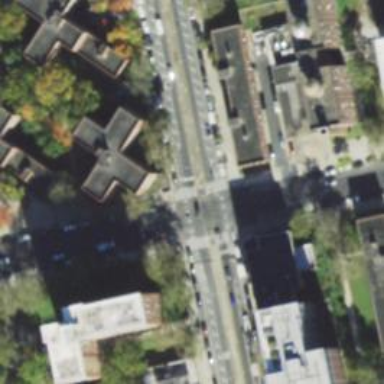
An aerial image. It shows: Footway with asphalt surface and zebra crossing marked on it.